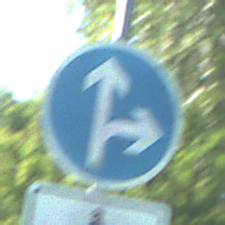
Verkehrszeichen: VorgeschriebeneFahrtrichtungGeradeausOderRechts
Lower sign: EinspurigeFahrzeugeFrei3
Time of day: MorningAfternoon
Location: Outdoor (Nature)
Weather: Clear
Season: NotSpecified
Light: Natural